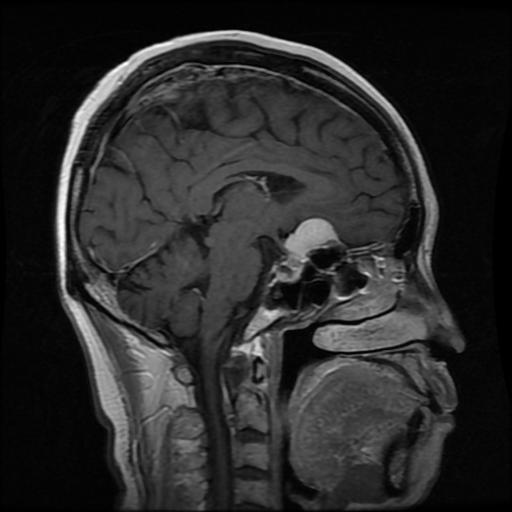
Label: meningioma